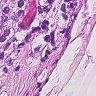
Metastatic tissue present: yes